Question: I'm trying to write my first cpp program on Windows+Code Blocks.
I've installed wxwidgets.
I have a label and a button.
When I hit F9, I get the error: .
The error is highlighted on the file platform.h at line 196 which contains
I did a search for the file on my hdd. It is in and some other locations as well.
When I change the line 196 to this error is gone but there are other errors.
I think I'm missing on something really elementary but also vital. Any thoughts please... Thanks!
EDIT: I don't know if this matters but when I start a new wxwidgets project I get the following screen:

And then I continue clicking yes.
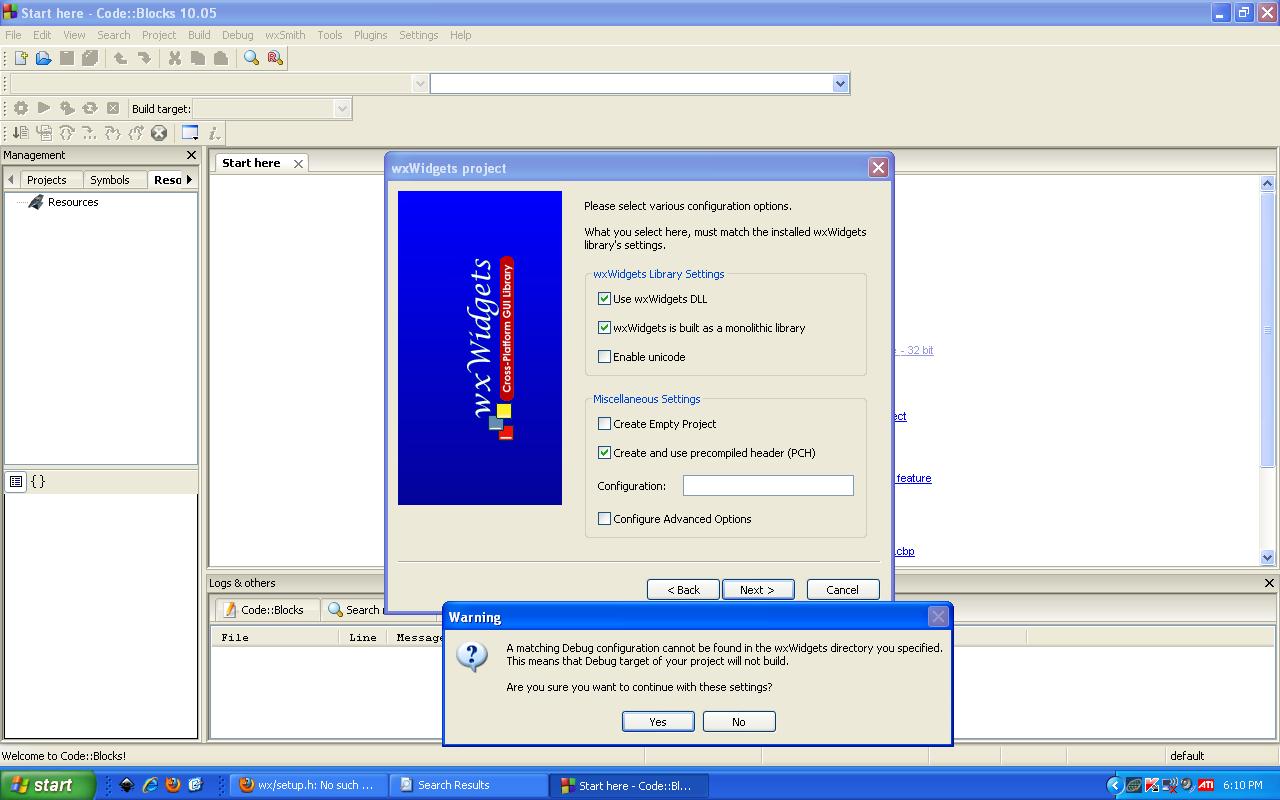
Answer: Which GUI builder you have selected while creating project. I think this error occurs due to incorrect selection of GUI builder. For your project select
> wxformBuilder
in prefered GUI Builder option and select
> frame based
in application type option. You can follow this link <URL> which explain to setup every step by step.